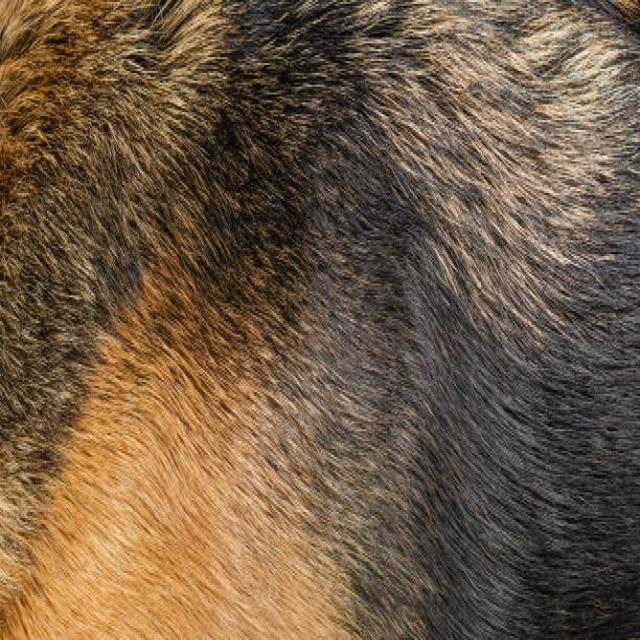
Healthy canine skin — no visible lesions, inflammation, or abnormalities. The skin and coat appear normal.